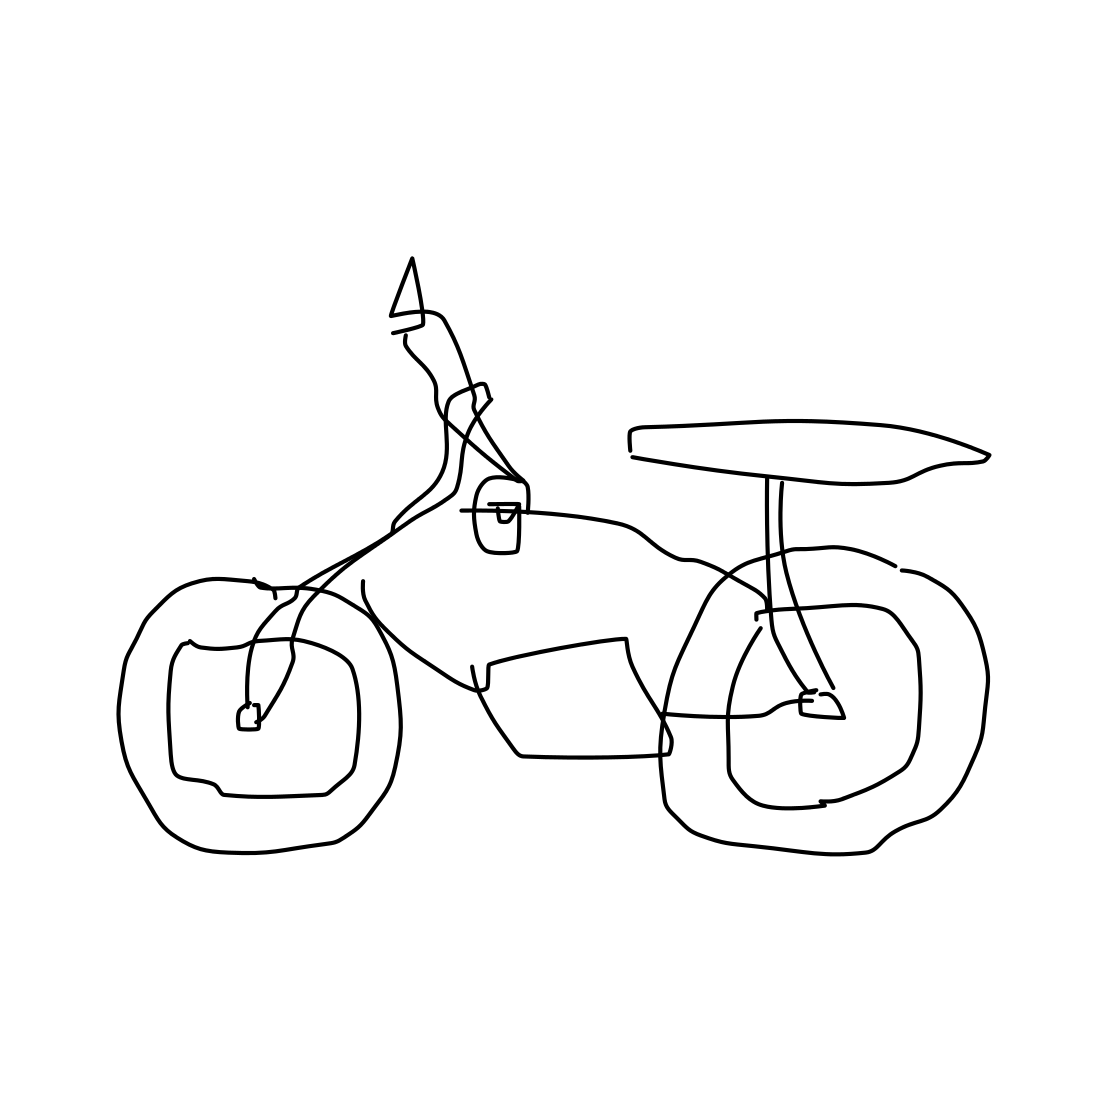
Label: motorbike